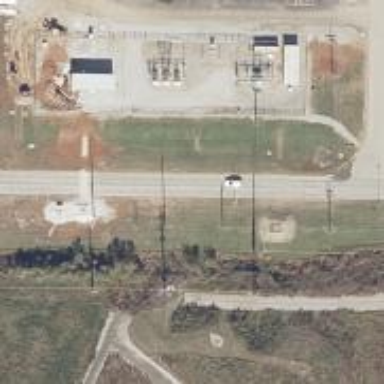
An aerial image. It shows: Power pole.